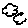
Label: cloud